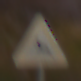
Verkehrszeichen: WildwechselRechts
Umgebung: Outdoor, Nature
Tageszeit: Night
Wetter: Clear
Licht: Natural
Jahreszeit: NotSpecified
Kontrast: LowContrast